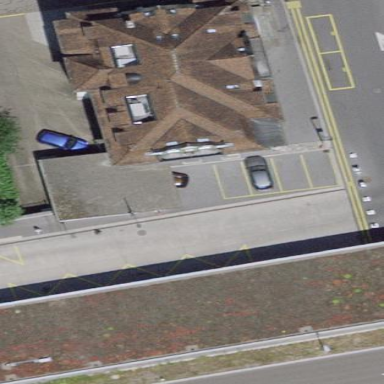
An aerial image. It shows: Residential building with mansard roof.